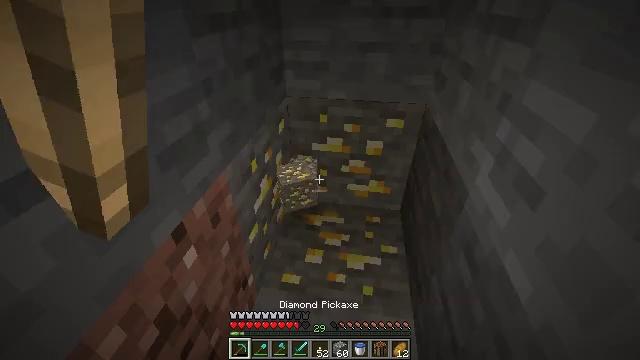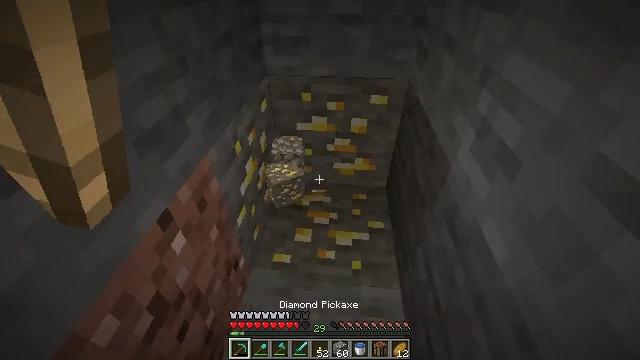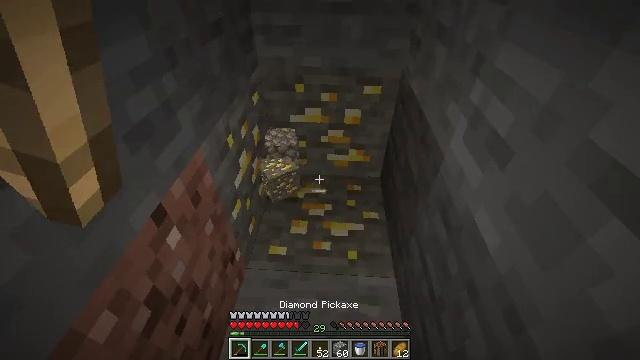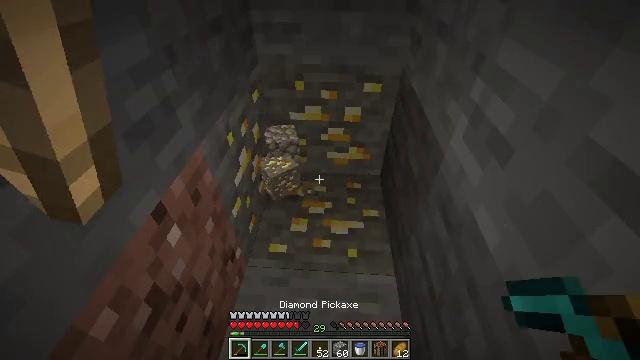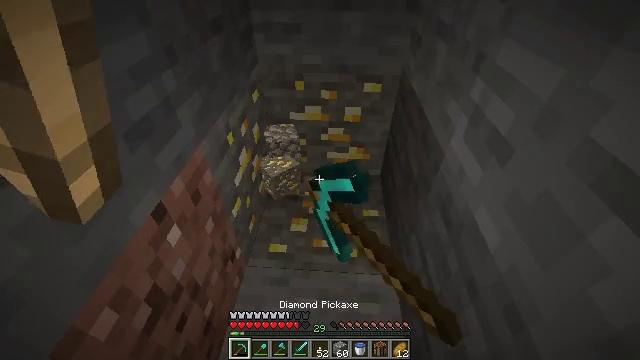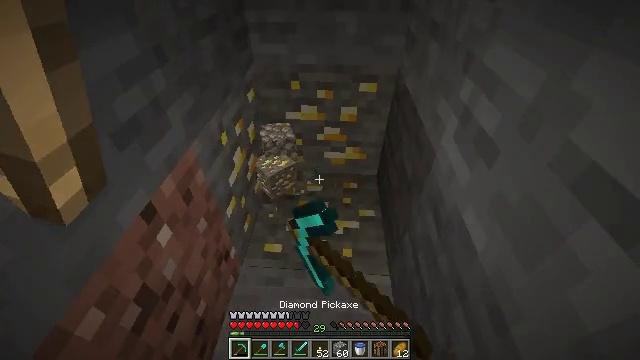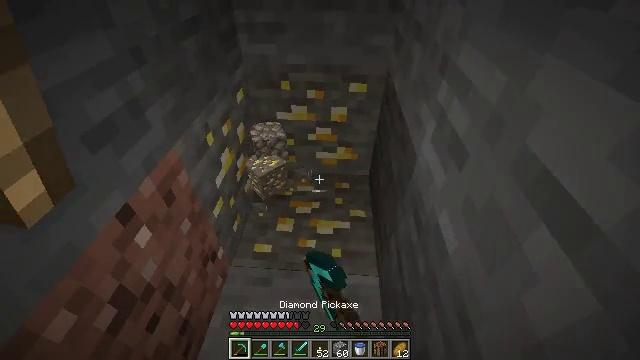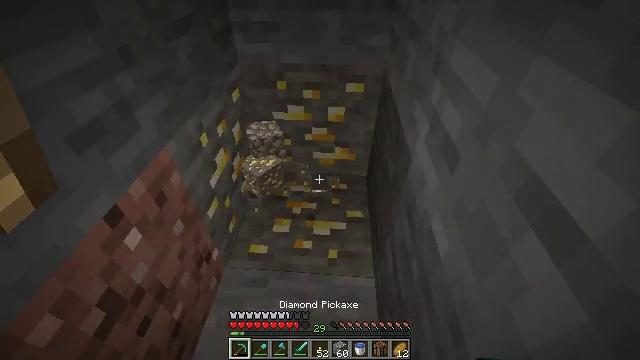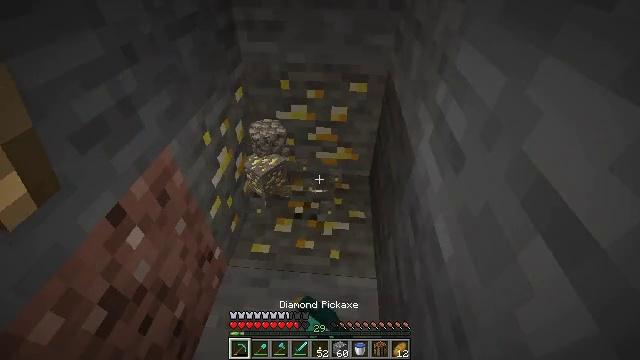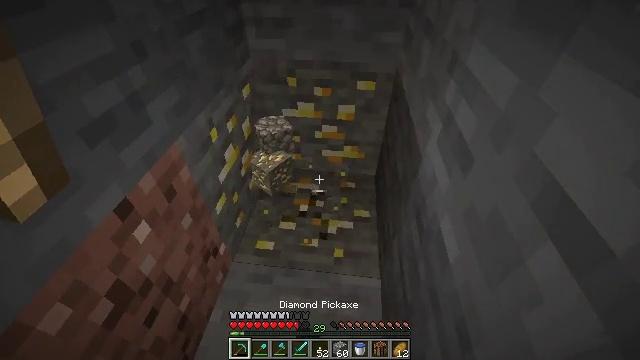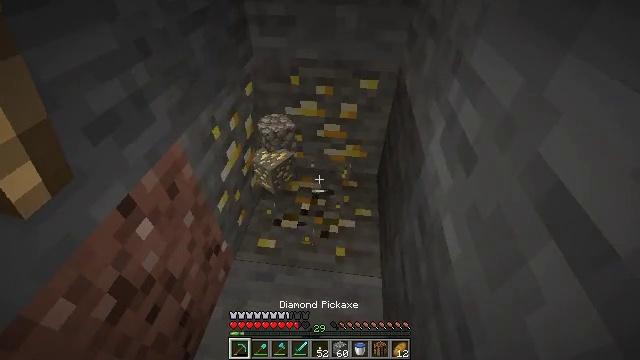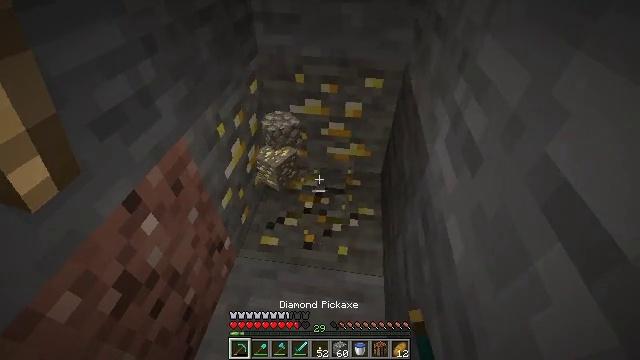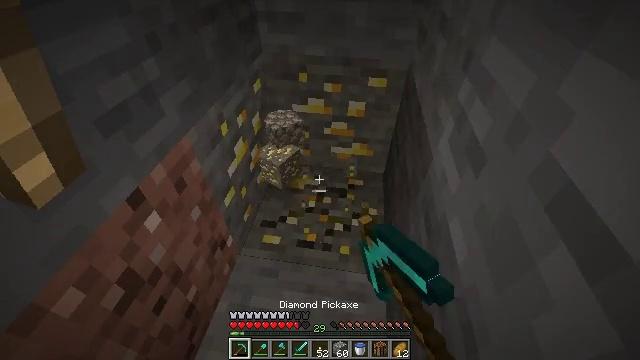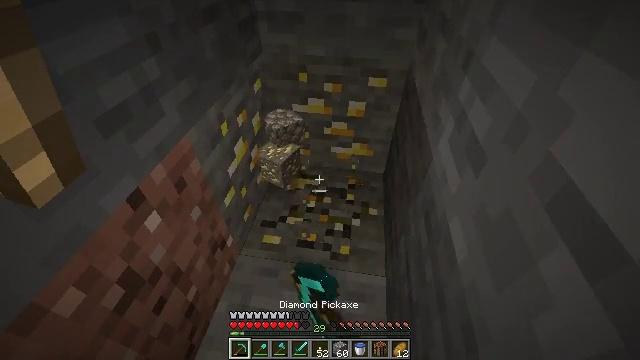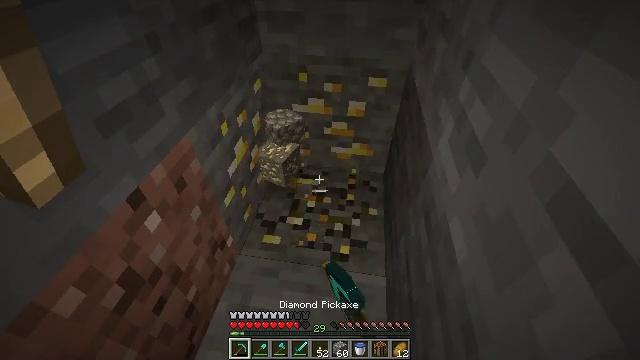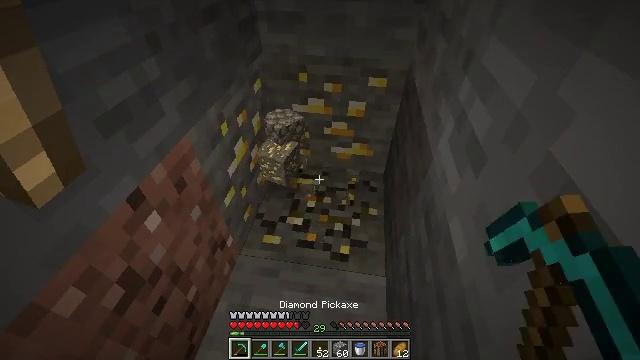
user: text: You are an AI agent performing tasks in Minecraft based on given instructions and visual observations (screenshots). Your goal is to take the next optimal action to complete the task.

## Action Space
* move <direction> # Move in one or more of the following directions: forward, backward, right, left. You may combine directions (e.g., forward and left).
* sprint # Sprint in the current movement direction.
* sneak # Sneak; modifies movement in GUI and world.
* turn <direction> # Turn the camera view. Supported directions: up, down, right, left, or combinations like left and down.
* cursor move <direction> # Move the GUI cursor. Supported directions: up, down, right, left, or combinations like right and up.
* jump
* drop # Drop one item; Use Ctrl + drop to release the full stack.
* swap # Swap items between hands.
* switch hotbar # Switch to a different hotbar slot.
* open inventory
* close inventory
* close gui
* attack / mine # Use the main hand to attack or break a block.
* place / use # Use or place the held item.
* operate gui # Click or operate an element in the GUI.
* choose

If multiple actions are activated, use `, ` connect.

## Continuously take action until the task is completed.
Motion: motion action
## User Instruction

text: Gather gold ore with a pickaxe.
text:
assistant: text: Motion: turn right and down, switch to hotbar 1
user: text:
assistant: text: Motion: turn right and down
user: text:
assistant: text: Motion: attack / mine
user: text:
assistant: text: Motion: attack / mine
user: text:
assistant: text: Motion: move right, attack / mine
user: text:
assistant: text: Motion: move right, attack / mine
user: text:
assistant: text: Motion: move right, attack / mine
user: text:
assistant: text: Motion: attack / mine
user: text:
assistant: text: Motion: turn left, attack / mine
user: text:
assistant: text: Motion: attack / mine
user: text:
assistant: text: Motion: turn left, attack / mine
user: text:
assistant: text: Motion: attack / mine
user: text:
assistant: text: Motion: attack / mine
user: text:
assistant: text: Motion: attack / mine
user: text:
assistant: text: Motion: attack / mine
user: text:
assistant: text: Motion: attack / mine
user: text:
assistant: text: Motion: attack / mine
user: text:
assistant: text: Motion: attack / mine
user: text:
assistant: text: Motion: attack / mine
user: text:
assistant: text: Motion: move right, turn up, attack / mine
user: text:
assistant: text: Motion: move right, turn up, attack / mine
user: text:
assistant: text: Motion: move forward and move right, turn up, attack / mine
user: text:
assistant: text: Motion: move forward and move right, attack / mine
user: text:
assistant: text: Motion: attack / mine
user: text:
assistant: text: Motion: attack / mine
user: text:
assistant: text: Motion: attack / mine
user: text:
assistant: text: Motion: attack / mine
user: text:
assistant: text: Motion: attack / mine
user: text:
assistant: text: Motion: attack / mine
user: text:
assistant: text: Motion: attack / mine